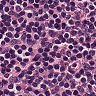
Metastatic tissue present: no